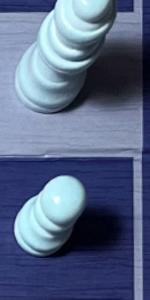
Label: Pawn_White